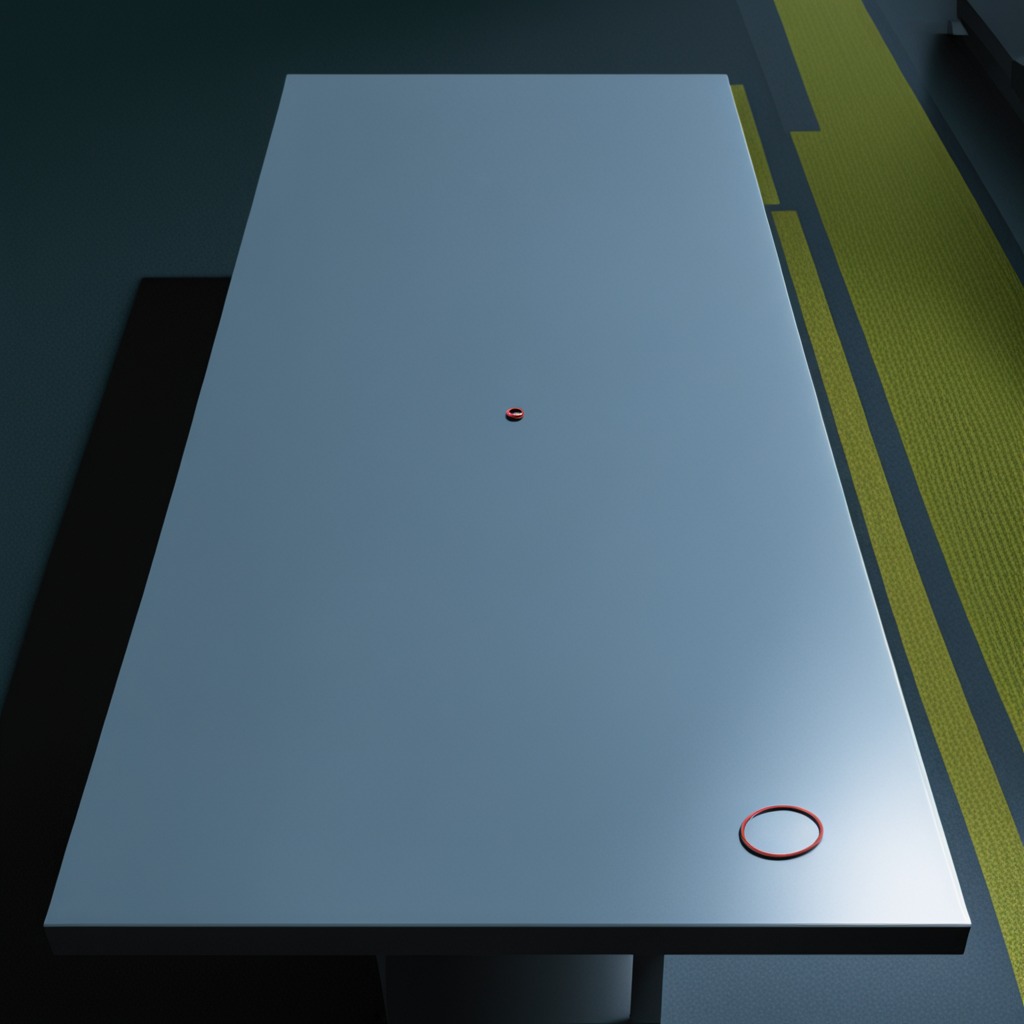
A rubber O-ring is lying on a clean empty table in a railway signal maintenance room lit by harsh overhead fluorescents.